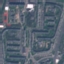
Land use / land cover class: Residential